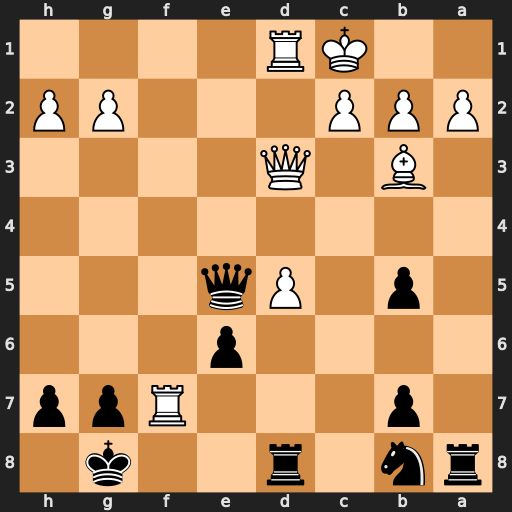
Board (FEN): rn1r2k1/1p3Rpp/4p3/1p1Pq3/8/1B1Q4/PPP3PP/2KR4
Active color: b
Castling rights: -
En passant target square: -
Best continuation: Qg5+ Kb1 Kxf7 dxe6+ Ke8